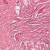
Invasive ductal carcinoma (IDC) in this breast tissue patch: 0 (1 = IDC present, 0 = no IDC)